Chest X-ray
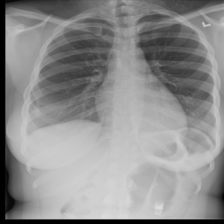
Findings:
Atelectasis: negative
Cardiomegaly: negative
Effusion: negative
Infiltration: negative
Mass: negative
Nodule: negative
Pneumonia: negative
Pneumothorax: negative
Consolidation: negative
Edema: negative
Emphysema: negative
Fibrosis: negative
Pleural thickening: negative
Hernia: negative